Question: >
<URL>
Normally, when we execute "ToString" method of any complex type it will return current type name like the following string except there is "ToString" overrided method.
> System.Data.Entity.DynamicProxies.UserRole_D77A004638495805D68478322DF47F48540438D82DC9A5A0E1B0B2A181E4A100
I want some logic to detect current type about this because I try to export data to excel format. But some property of model is complex type that doesn't define "ToString" method. Output of this property is useless for normal user.

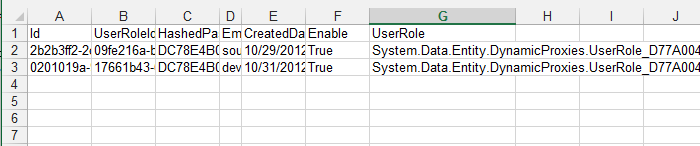
Answer: I think this approach to check whether particular type overrides ToString or not is a little bit brittle. We can solve this in several other ways.
First of all if string representation is you can add additional mixin interface like IObjectDescriptor with one method: string GetDescription. And you can this implentation from every type (and if class is not implements it throw an exception).
Second approach (if we don't want to change existing code base) is use separate helper class that will have one method: ConvertToString:
'''
static class ToStringHelper
{
// We can use Generic method to prevent boxing
public string ConvertToString(object o)
{
var sb = new StringBuilder();
// using reflection to access all public properties, for example
return sb.ToString();
}
}
'''
In both cases your intention and "contract" between you and your clients would be much more clear. In first case you'll throw an exception if type is not implements particular interface, with second approach you'll get at least consistent behavior.